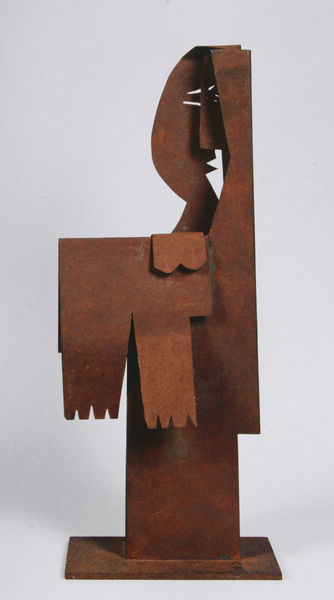
Titel: Femme debout, Stehende Frau
Künstler: Pablo Picasso
Institution: Privatsammlung
Schlagwörter: fuß, körper, mann, schatten, weiß, kubismus, kubistisch, menschen, braun, finger, frau, holz, licht, mund, nase, rücken, schal, arme, augen, gesicht, mensch, sockel, tragen, hände, portrait, auge, figur, mantel, paar, person, lippen, skulptur, beine, hosen, moderne, abstrakt, flächen, modern, formen, figuren, metall, bronze, plastik, plinthe, podest, foto, fotografie, eisen, eckig, form, kupfer, klassische moderne, ecken, zacken, picasso, figürlich, objekt, blech, ebenen, deformiert, rost, miro, patina, pappe, plstik, deformation, rostig, fgürlich, stehende frau, verinnerlicht